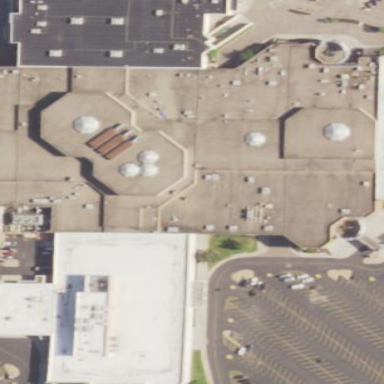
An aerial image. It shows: Retail building housing department store.